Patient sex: F
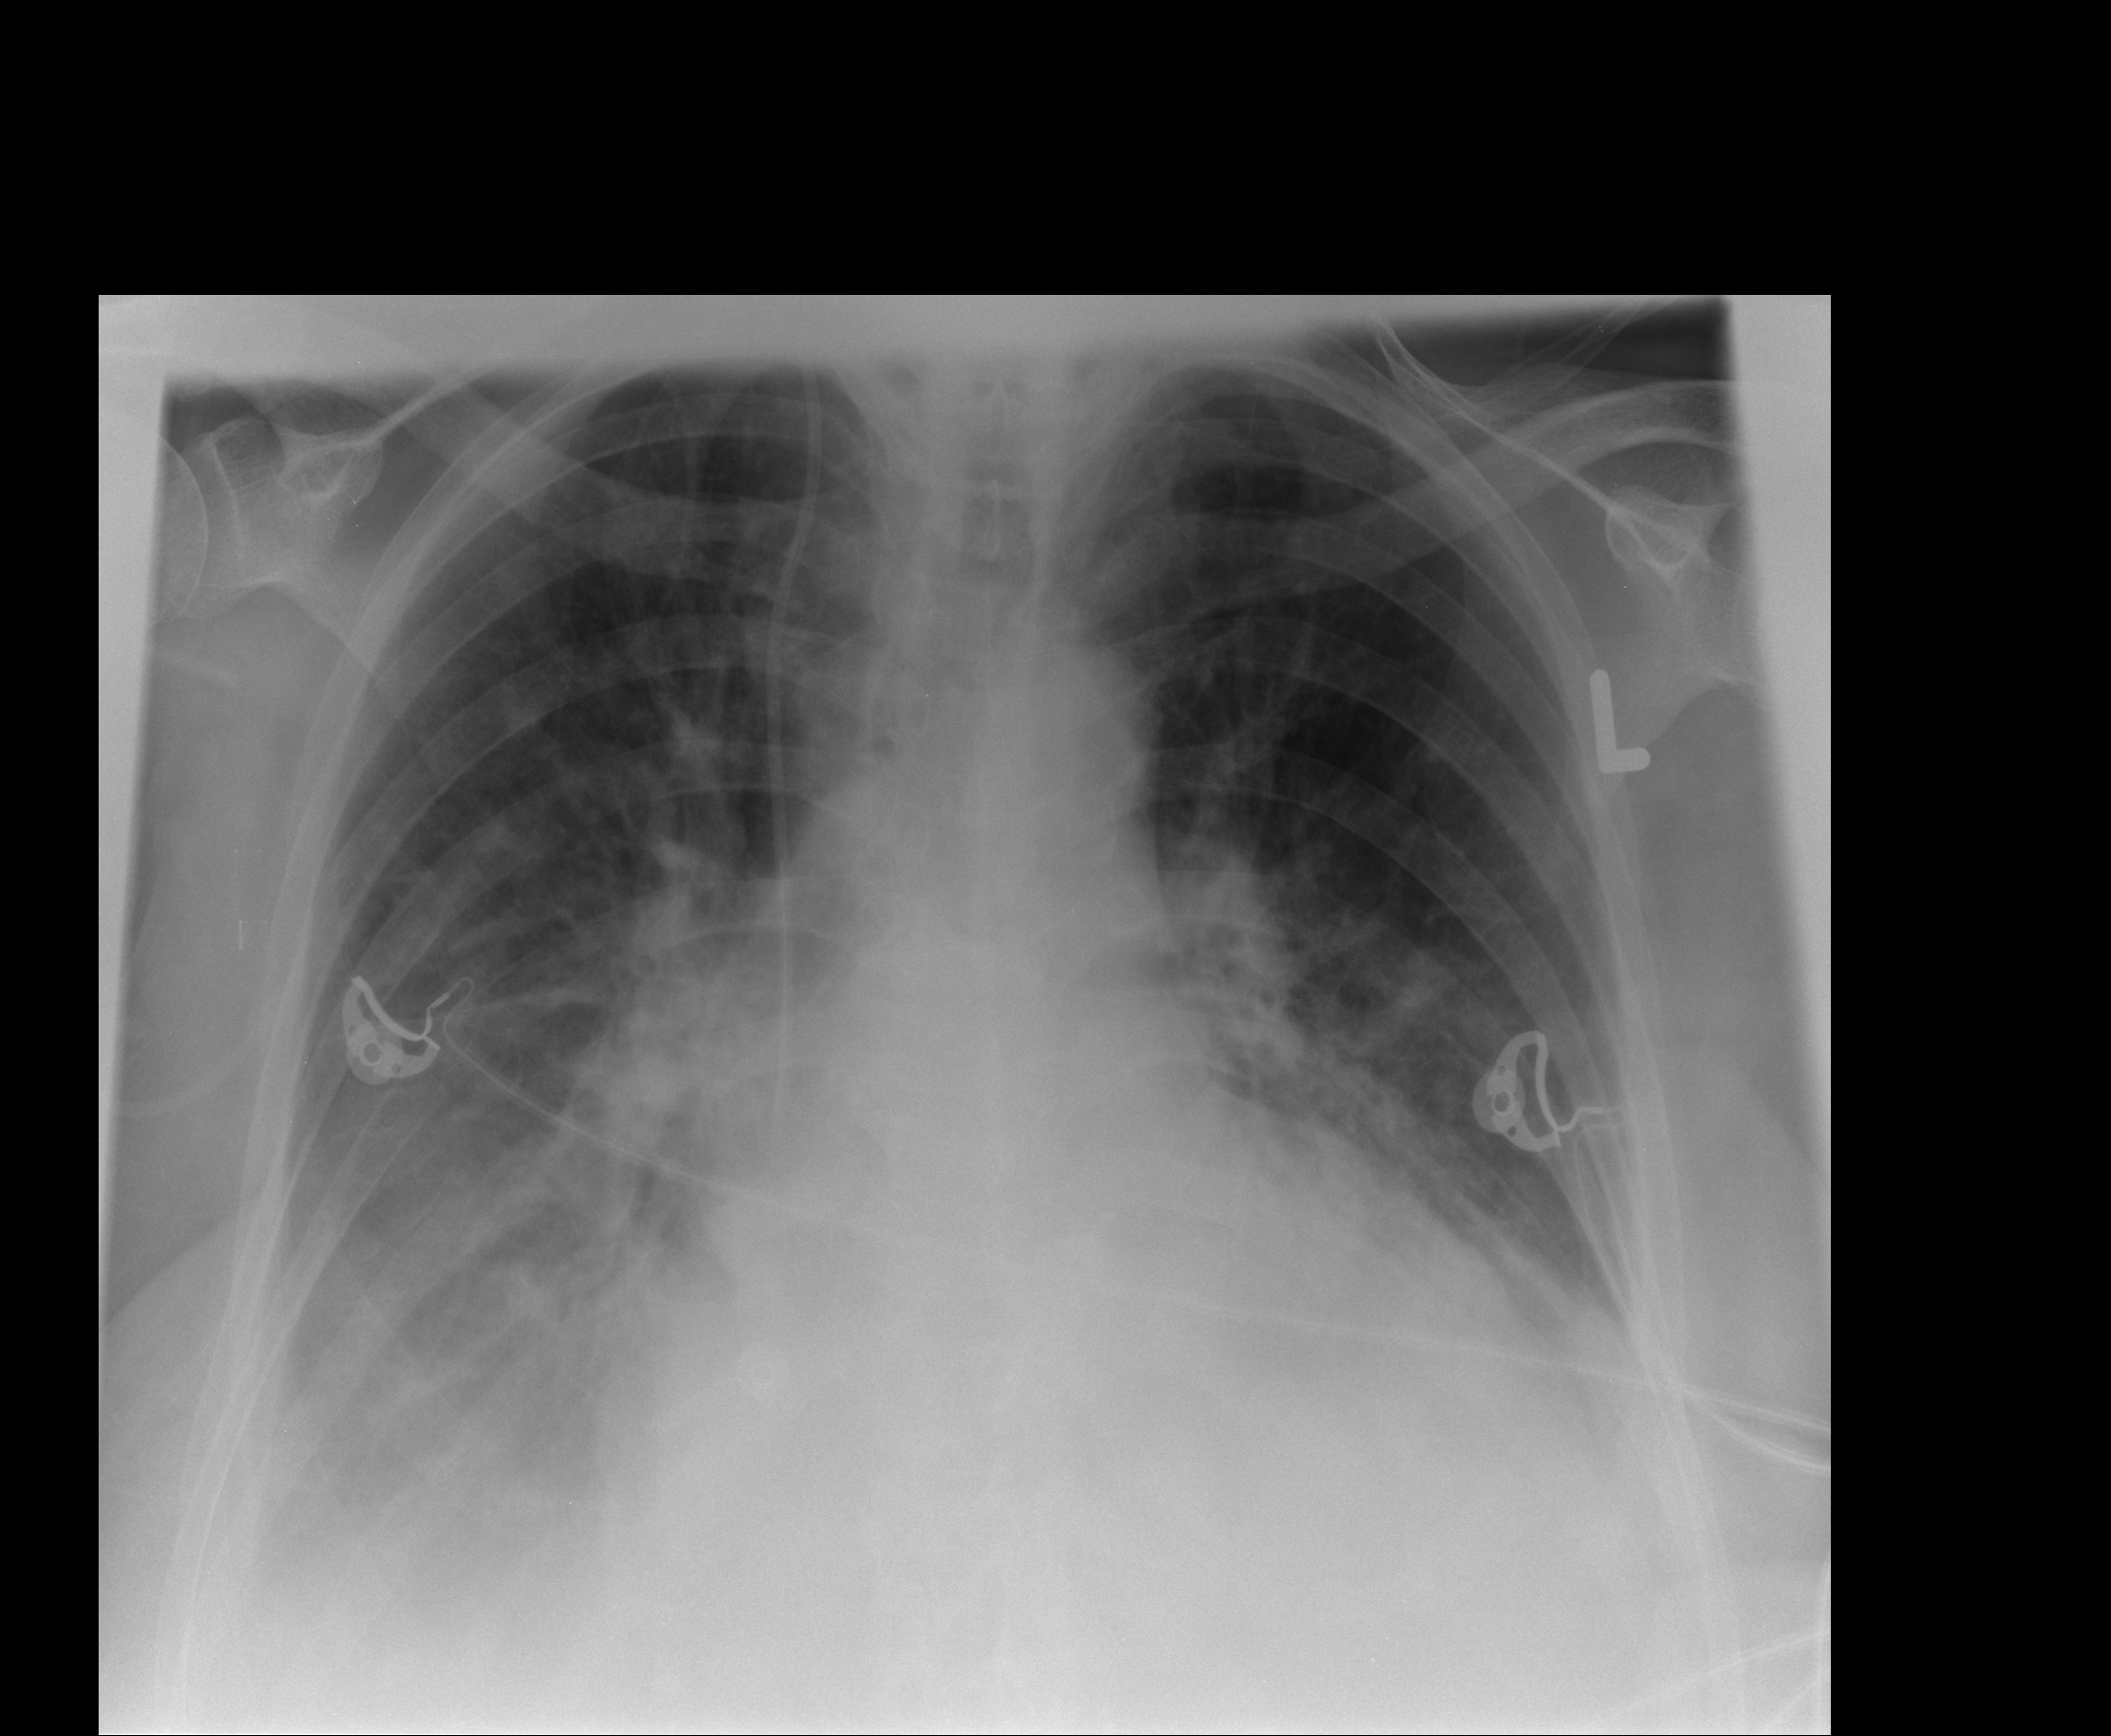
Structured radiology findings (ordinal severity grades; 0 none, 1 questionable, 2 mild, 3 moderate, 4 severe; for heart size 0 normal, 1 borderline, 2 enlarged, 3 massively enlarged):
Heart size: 2
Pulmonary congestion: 2
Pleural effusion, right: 2
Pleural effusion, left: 2
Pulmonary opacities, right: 1
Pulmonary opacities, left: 0
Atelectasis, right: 2
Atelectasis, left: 2